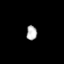
Tissue: lung
Cell type: Epithelial cells
Senescence score: 0.1967
Nuclear area (px): 149
Mean DAPI intensity: 179.577